Question: has been released in June 2014 (more information in <URL>
Does someone knows where I can find more information, technical documentation about this product?
I'm really interested about how works topology, is it static or dynamic?.. etc..

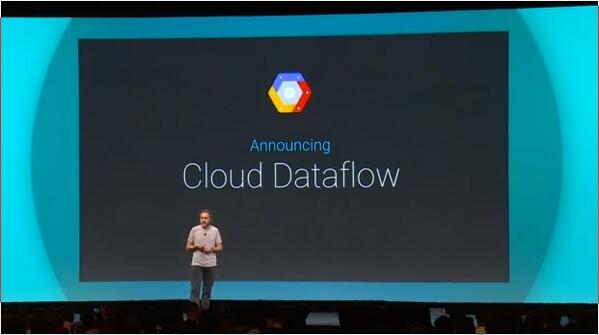
Answer: Google Cloud Dataflow is now in Alpha stage. The documentation is now publicly available here: <URL>. Follow the documentation link.
Please note that in Alpha - access to the managed service is limited to invite only. You can request access via the link above. Use the "Apply for Alpha" button.
The Cloud Dataflow SDK for Java has also been made public & open sourced on GitHub here: <URL>. Please note that you can download the SDK and run your Dataflow programs locally without having to execute them on the managed service. Local pipeline execution is a great way to get a feel for the programming model, but understand that the local execution is not parallelized.
We are also moving support over to StackOverflow. Please use the tag: <URL>.
Cheers - Eric